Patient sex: M
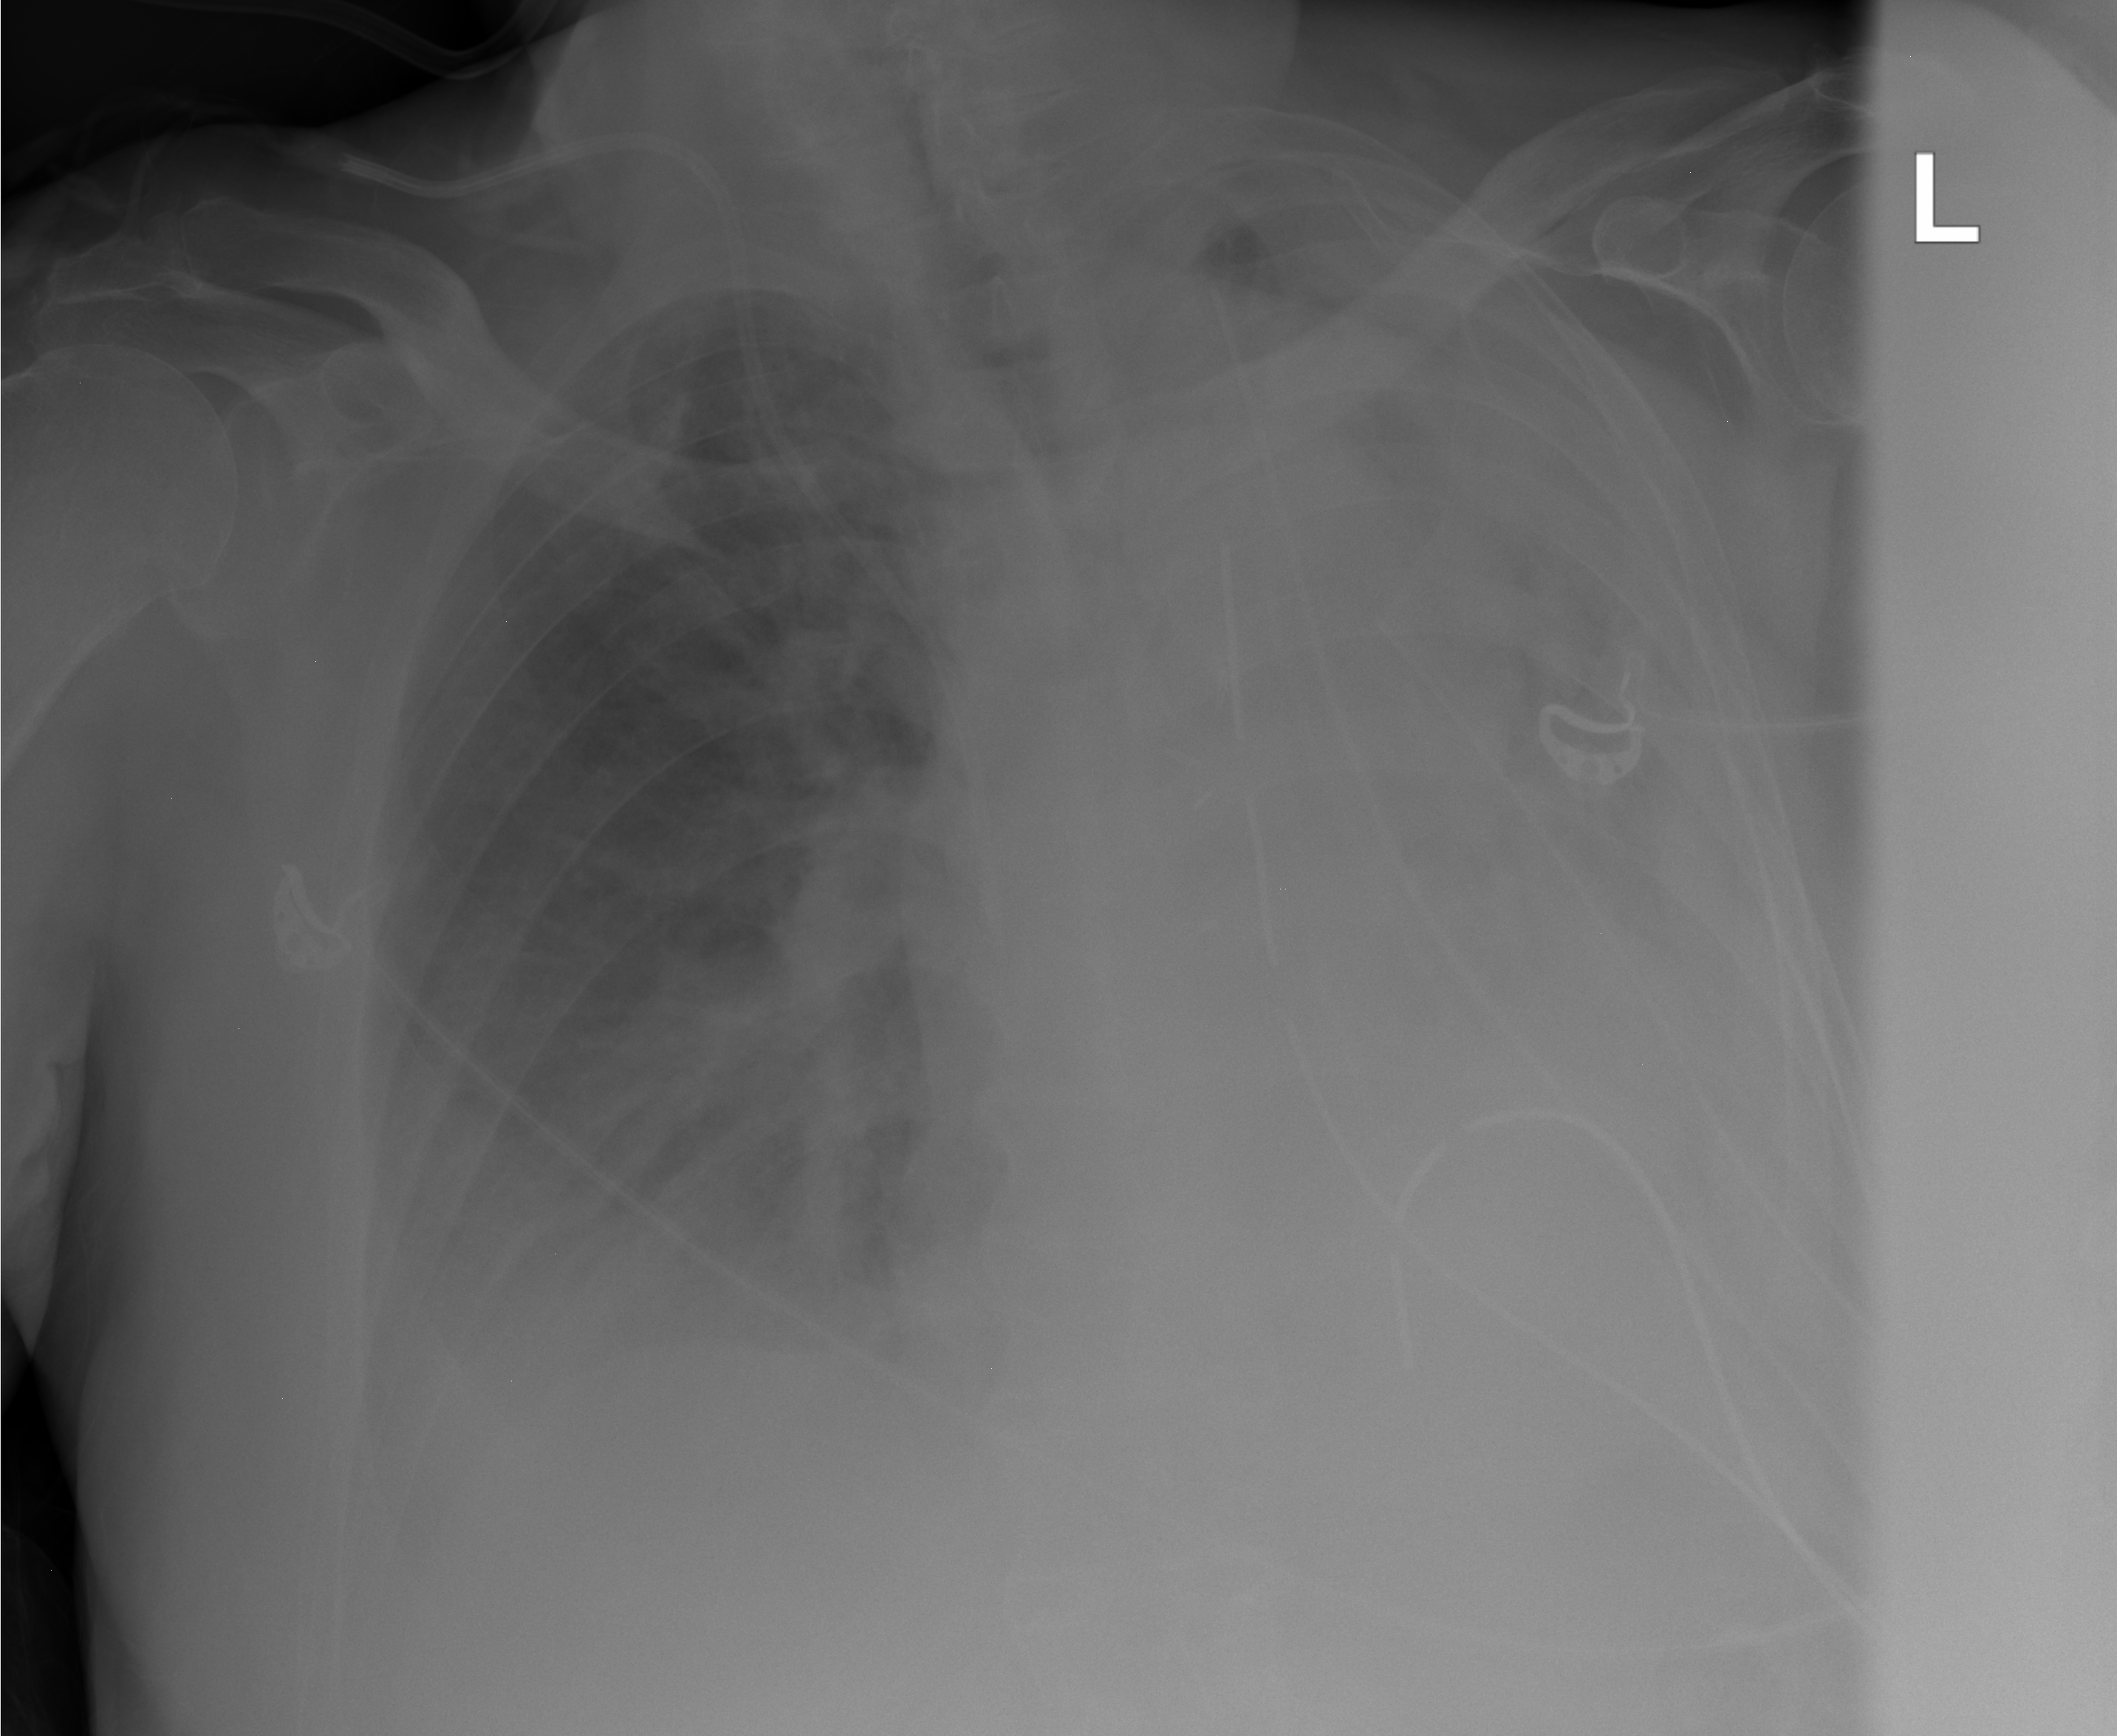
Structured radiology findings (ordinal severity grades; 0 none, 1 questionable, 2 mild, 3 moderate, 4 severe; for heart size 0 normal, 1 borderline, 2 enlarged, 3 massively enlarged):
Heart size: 1
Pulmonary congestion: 2
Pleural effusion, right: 2
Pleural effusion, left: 3
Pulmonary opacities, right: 2
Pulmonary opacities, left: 3
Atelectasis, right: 2
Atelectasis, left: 3